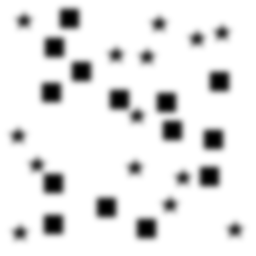
Squares: 14
Triangles: 0
Stars: 14
Total shapes: 28